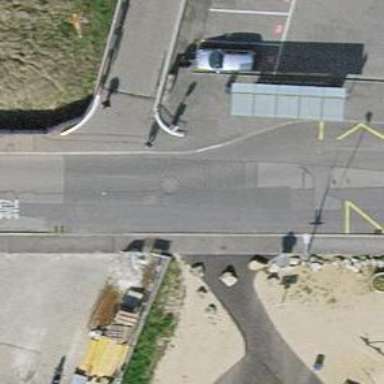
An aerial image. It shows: Asphalt sidewalk.